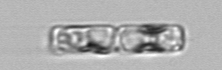
Label: Guinardia_delicatula